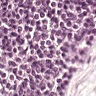
Metastatic tissue present: no